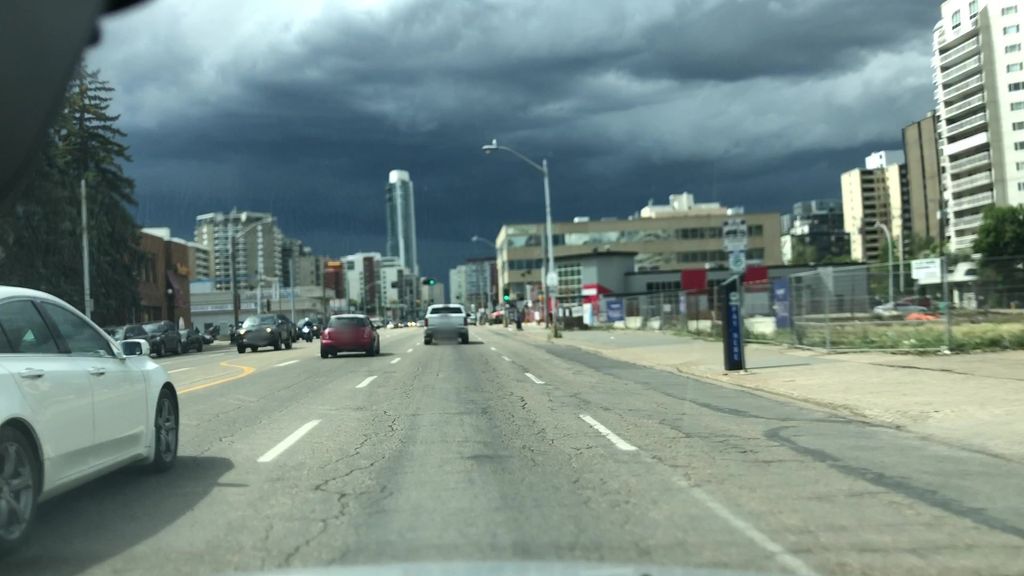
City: edmonton